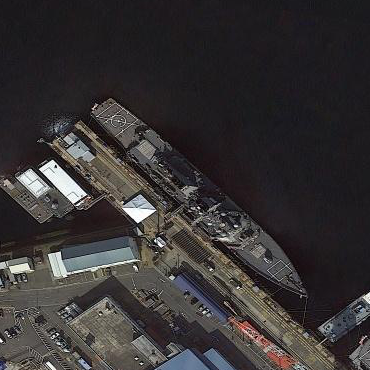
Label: Arleigh_Burke-class_destroyer